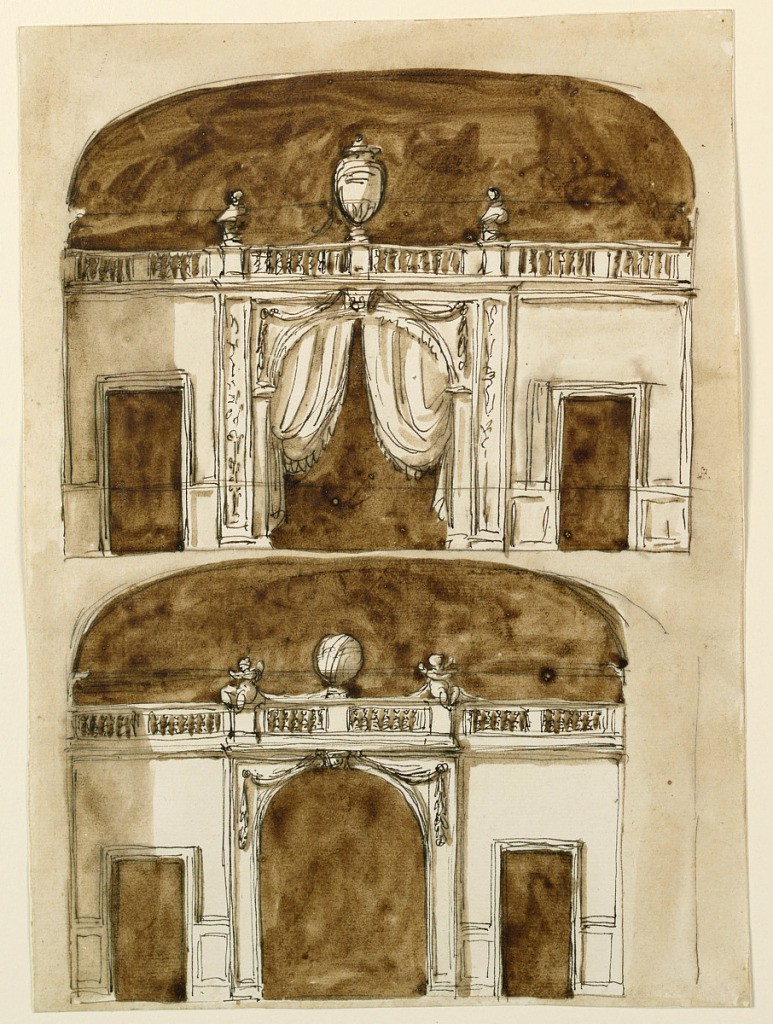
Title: Designs for Bedroom Alcove
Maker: Giuseppe Barberi, Italian, 1746–1809
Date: ca. 1790
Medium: Pen and brown ink, brush and brown wash on off-white laid paper, lined
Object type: Drawing
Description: Above: a variation of -1607 above. The arch is supported by pillars. Above the entablature is a balustrade with in the center a large vase and two busts above the pillars. Below: a variation of the same project, without the framing piers and the curtain. A balustrade like above, with above a sphere and two putti apparently with a garland. Slightly colored background.